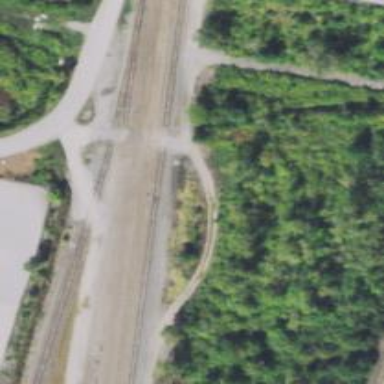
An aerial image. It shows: Abandoned railway yard is depicted.